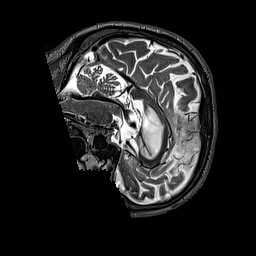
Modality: T2w
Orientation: sagittal
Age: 75
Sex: male
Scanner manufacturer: siemens
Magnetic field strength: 3 T
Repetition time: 3.2 s
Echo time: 0.567 s